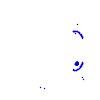
Particle: kaon